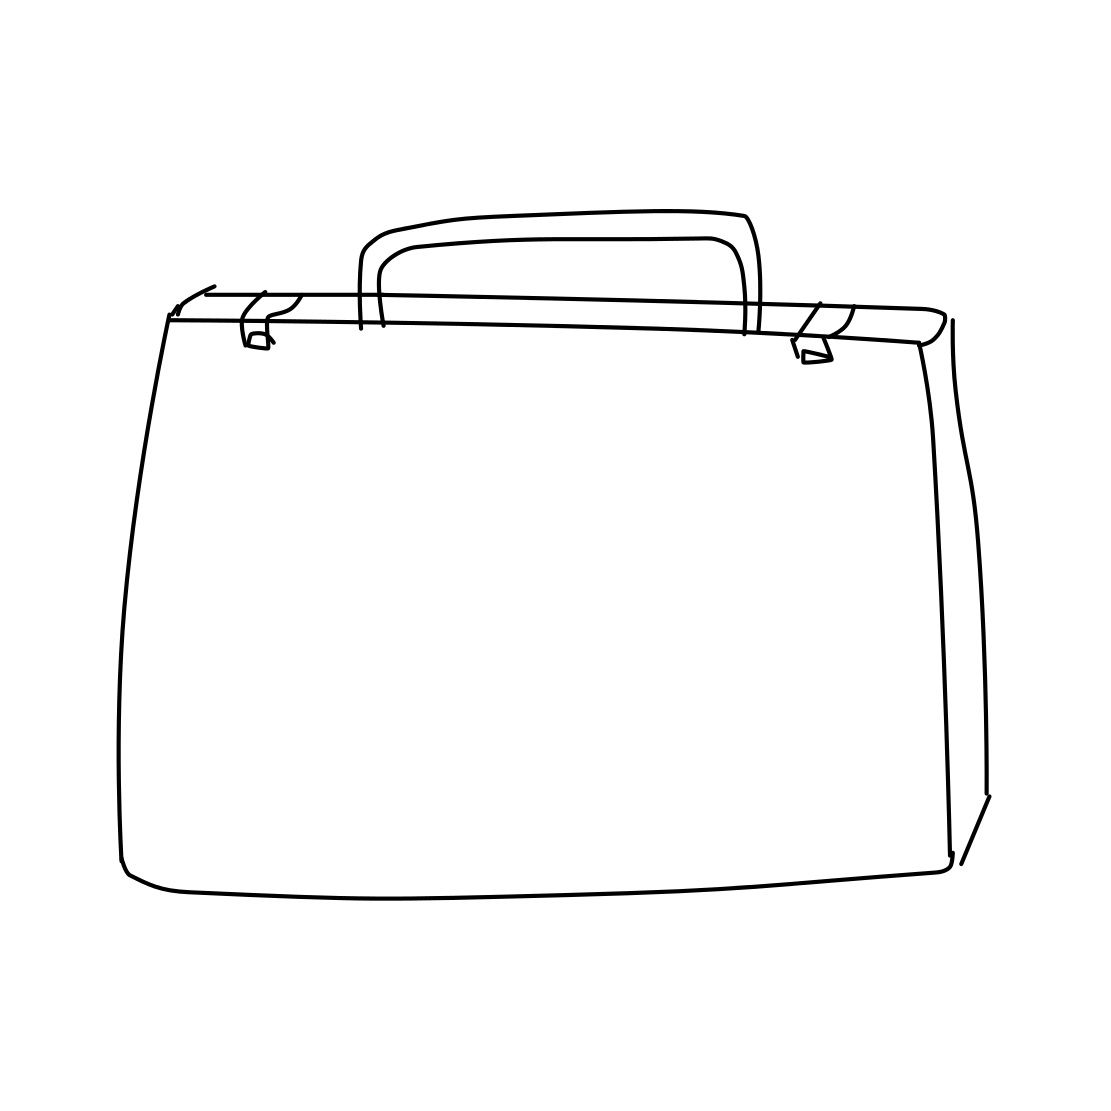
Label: suitcase